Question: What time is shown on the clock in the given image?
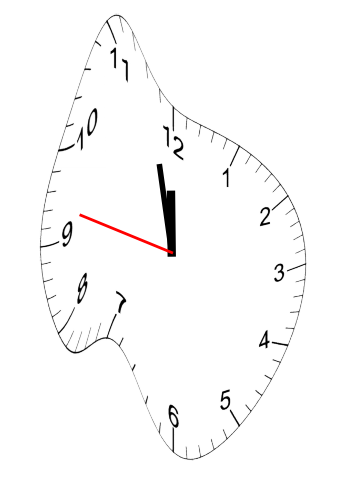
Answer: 11:57:47